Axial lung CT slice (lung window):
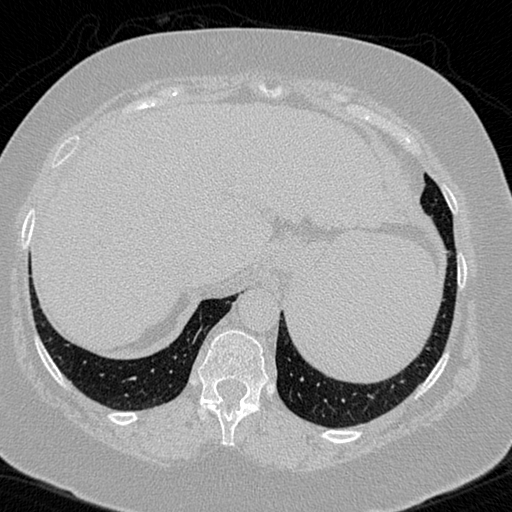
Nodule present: no